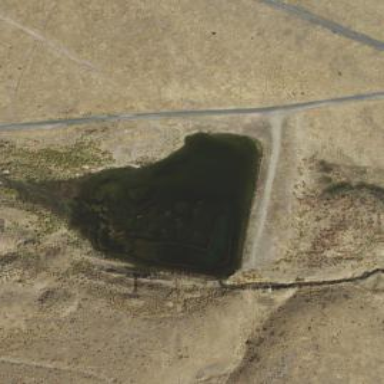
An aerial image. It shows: Reservoir of natural water.